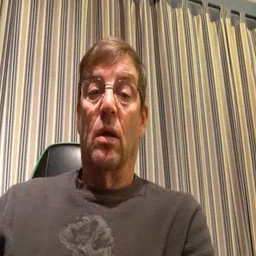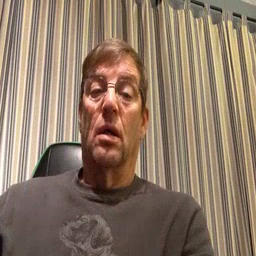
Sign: blow